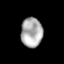
Tissue: lung
Cell type: Epithelial cells
Senescence score: 0.2435
Nuclear area (px): 624
Mean DAPI intensity: 173.107